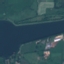
Label: River